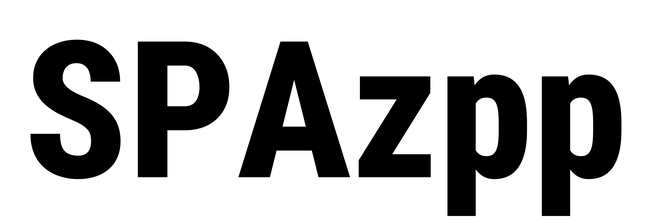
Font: Roboto_Condensed_ExtraBold